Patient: sex F, age 62
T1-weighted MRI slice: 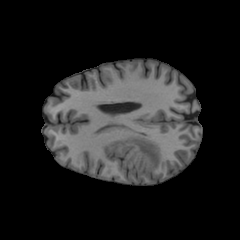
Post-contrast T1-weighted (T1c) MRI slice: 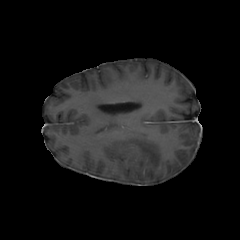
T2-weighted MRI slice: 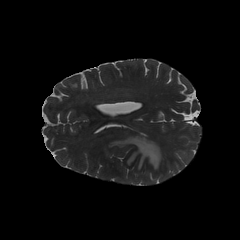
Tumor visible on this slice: yes
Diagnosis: Glioblastoma, IDH-wildtype
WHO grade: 4